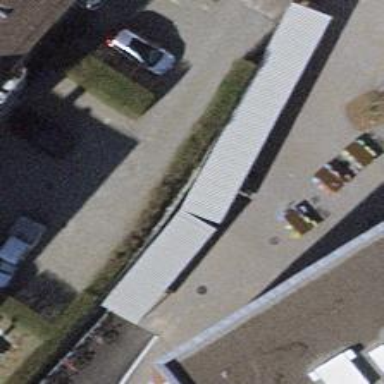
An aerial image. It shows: View of roof of building.